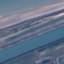
Label: River